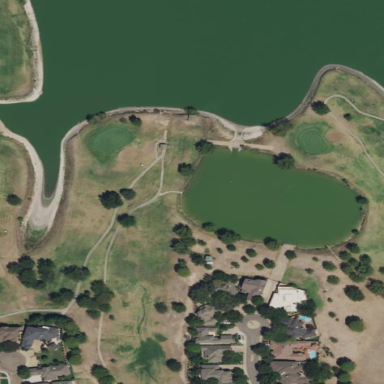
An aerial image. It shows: Pond serving as water hazard on golf course. It is natural feature of the landscape.